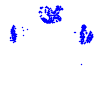
Particle: kaon